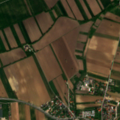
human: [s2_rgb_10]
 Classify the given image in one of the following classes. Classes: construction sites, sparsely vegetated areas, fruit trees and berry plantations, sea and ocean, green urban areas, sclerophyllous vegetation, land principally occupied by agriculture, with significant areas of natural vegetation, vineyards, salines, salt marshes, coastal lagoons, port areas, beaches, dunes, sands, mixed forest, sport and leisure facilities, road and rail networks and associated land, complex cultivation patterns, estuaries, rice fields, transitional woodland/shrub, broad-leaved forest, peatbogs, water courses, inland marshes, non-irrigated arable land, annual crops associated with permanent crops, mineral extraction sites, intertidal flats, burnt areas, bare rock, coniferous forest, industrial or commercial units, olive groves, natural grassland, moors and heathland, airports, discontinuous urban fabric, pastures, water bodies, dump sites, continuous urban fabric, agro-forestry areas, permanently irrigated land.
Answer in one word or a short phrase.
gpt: discontinuous urban fabric, non-irrigated arable land, vineyards